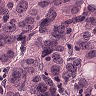
Metastatic tissue present: yes